Question: I am trying to show the frequency of my data throughout the hours of the day, using a histogram, in 3 hour intervals. I therefore use 8 bins.
'''
plt.style.use('seaborn-colorblind')
plt.figure(figsize=(10,5))
plt.hist(comments19['comment_hour'], bins = 8, alpha = 1, align='mid', edgecolor = 'white', label = '2019', density=True)
plt.title('2019 comments, 8 bins')
plt.xticks([0,3,6,9,12,15,18,21,24])
plt.xlabel('Hours of Day')
plt.ylabel('Relative Frequency')
plt.tight_layout()
plt.legend()
plt.show()
'''
However, the ticks are not aligning with the bin edges, as seen from the image below.

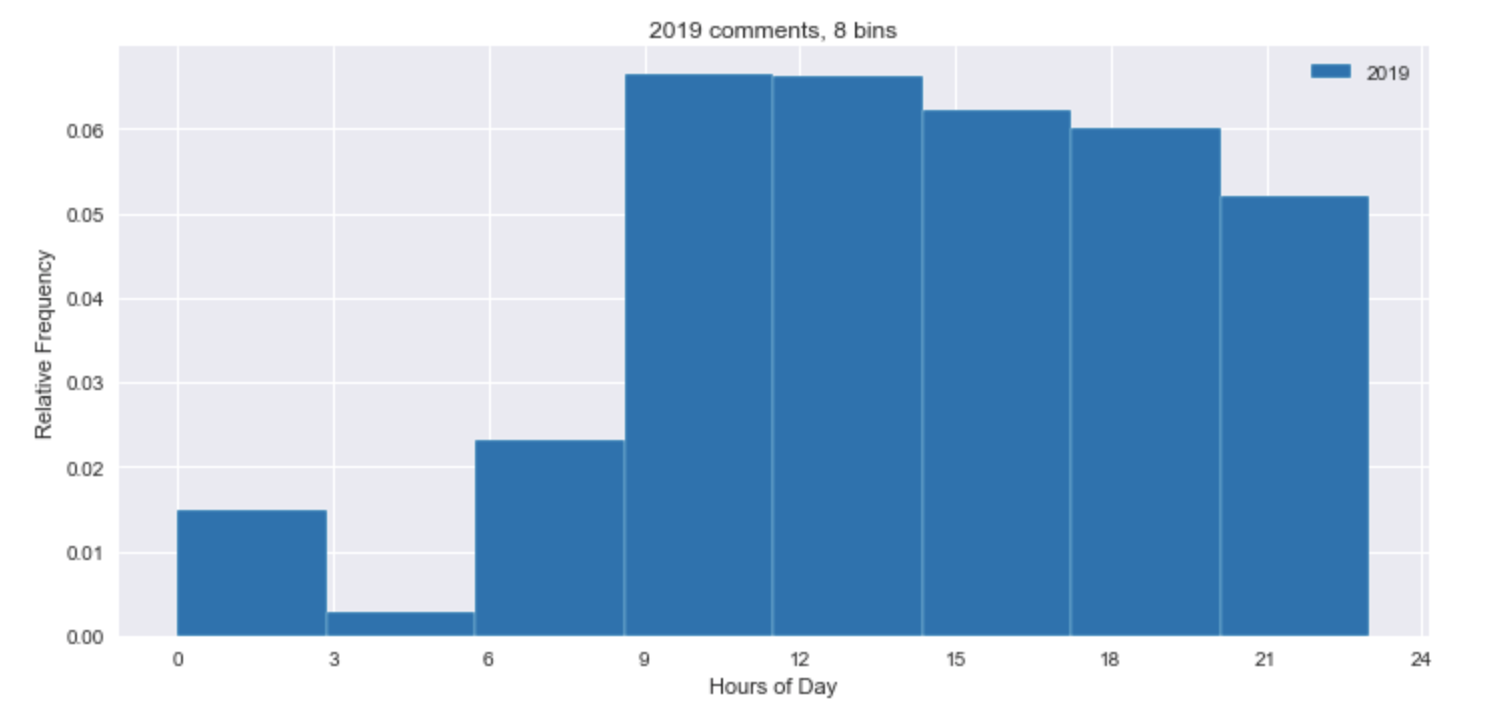
Answer: If you set 'bins=8', seaborn will set 9 evenly spread boundaries, from the lowest value in the input array (0) to the highest (23), so at '[0.0, 2.875, 5.75, 8.625, 11.5, 14.375, 17.25, 20.125, 23.0]'. To get the 9 boundaries at '0, 3, 6, ...' you need to set them explicitly.
'''
import numpy as np
import pandas as pd
import seaborn as sns
from matplotlib import pyplot as plt
plt.style.use('seaborn-colorblind')
comments19 = pd.DataFrame({'comment_hour': np.random.randint(0, 24, 100)})
plt.figure(figsize=(10, 5))
plt.hist(comments19['comment_hour'], bins=np.arange(0, 25, 3), alpha=1, align='mid', edgecolor='white', label='2019',
density=True)
plt.title('2019 comments, 8 bins')
plt.xticks(np.arange(0, 25, 3))
plt.xlabel('Hours of Day')
plt.ylabel('Relative Frequency')
plt.tight_layout()
plt.legend()
plt.show()
'''
<URL>
Note that your 'density=True' means that the total area of the histogram is 1. As each bin is 3 hours wide, the sum of all the bin heights will be '0.33' and not '1.00' as you might expect. To really get a y-axis with relative frequencies, you could make the internal bin widths '1' by dividing the hours by '3'. Afterwards you can relabel the x-axis back to hours.
So, following changes could be made for all the bins to sum to 100 %:
'''
from matplotlib.ticker import PercentFormatter
plt.hist(comments19['comment_hour'] / 3, bins=np.arange(9), alpha=1, align='mid', edgecolor='white', label='2019',
density=True)
plt.xticks(np.arange(9), np.arange(0, 25, 3))
plt.gca().yaxis.set_major_formatter(PercentFormatter(1))
'''
<URL>